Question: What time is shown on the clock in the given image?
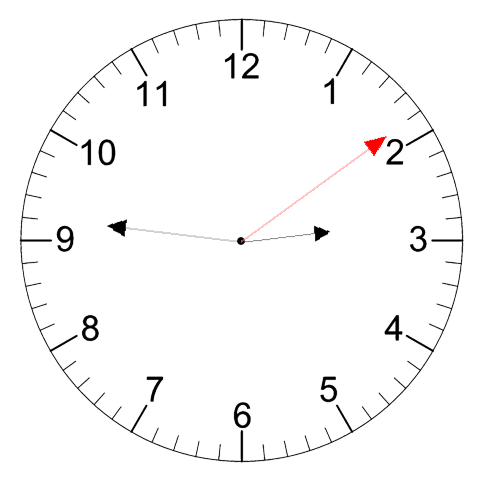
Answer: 02:46:09